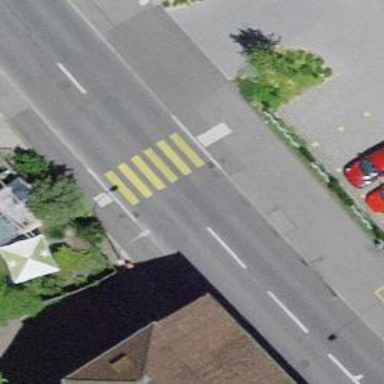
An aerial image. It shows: Marked road crossing.